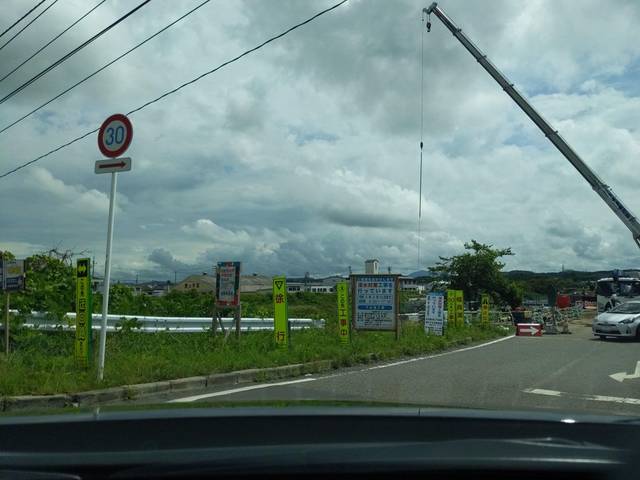
Region: Japan
Coordinates: 37.403, 140.396